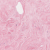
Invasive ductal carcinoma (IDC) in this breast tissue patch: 0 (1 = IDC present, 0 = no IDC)